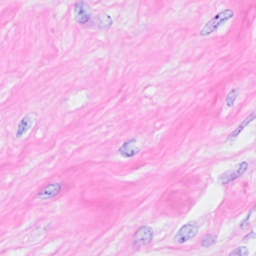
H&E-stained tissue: Breast